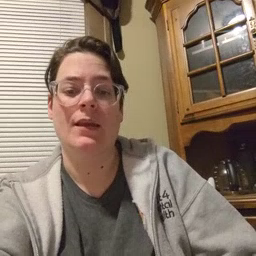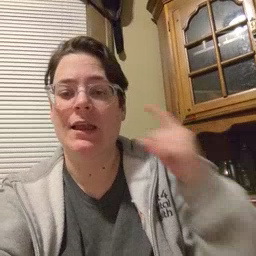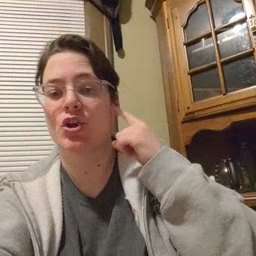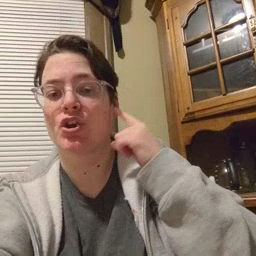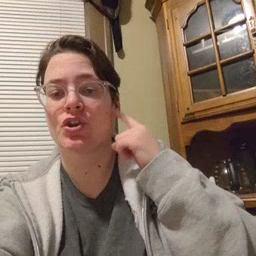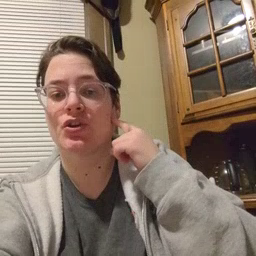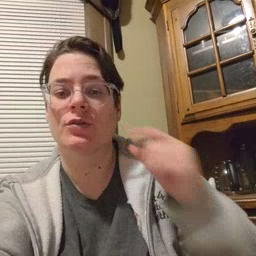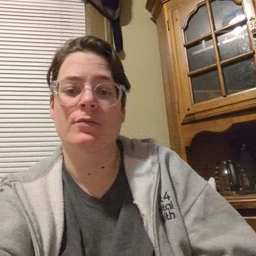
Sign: hear